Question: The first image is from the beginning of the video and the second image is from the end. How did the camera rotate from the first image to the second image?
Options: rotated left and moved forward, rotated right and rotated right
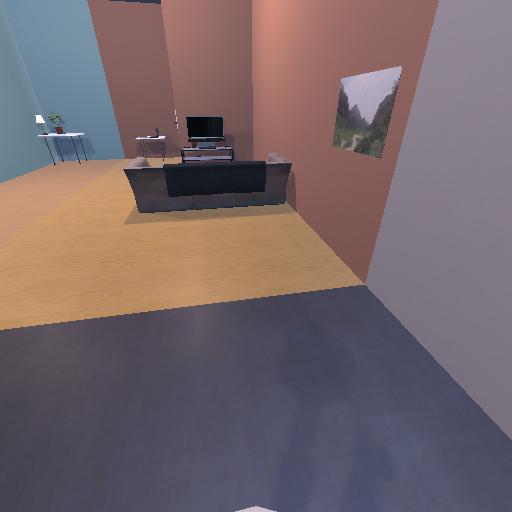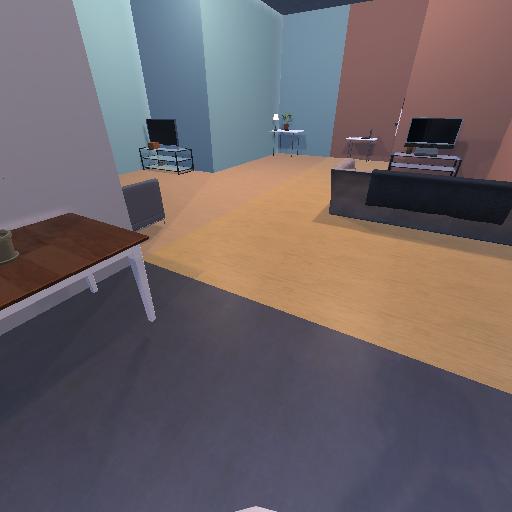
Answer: rotated left and moved forward